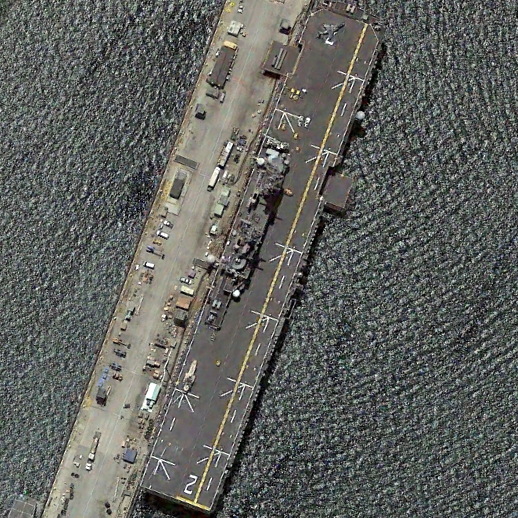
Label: assault